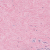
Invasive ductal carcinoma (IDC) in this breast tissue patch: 0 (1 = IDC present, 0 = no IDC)